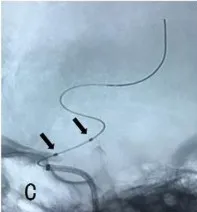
(C) There is no stent between two markers.
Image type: radiology (x_ray)